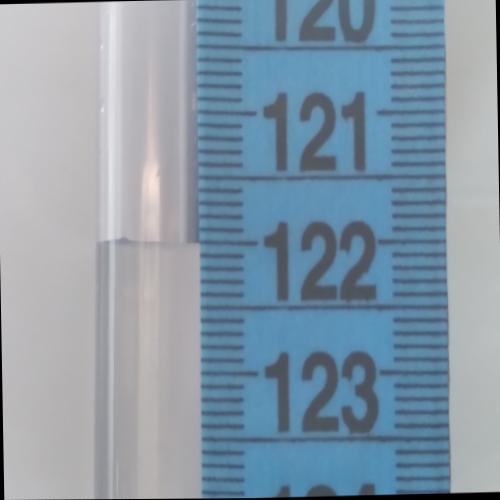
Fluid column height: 122.0 cm